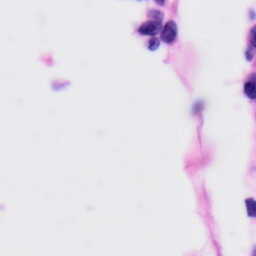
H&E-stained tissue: Skin